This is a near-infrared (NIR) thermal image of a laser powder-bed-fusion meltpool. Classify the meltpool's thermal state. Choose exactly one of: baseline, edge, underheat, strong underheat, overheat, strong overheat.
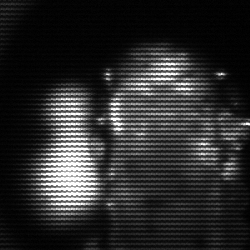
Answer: strong underheat